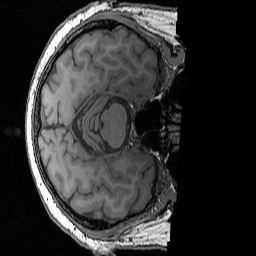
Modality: T1w
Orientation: axial
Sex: male
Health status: ill
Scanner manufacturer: siemens
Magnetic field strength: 3 T
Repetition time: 1.57 s
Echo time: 0.00342 s